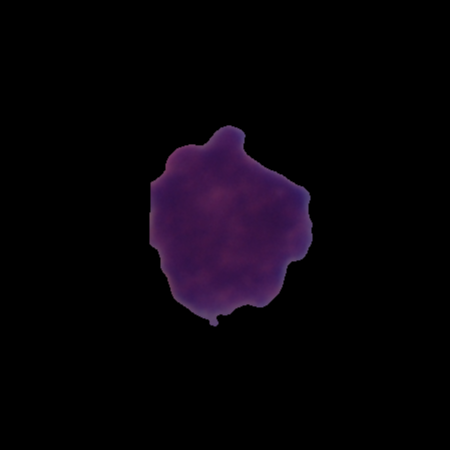
Label: healthy